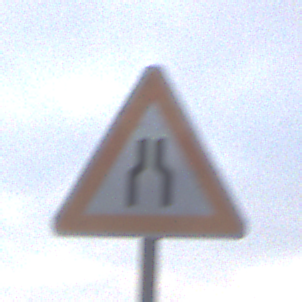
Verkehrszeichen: VerengteFahrbahn
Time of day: SunriseSunset
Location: Outdoor (Beach)
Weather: Overcast
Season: NotSpecified
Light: Natural